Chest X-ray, PA view. Patient: 69 years old, sex F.
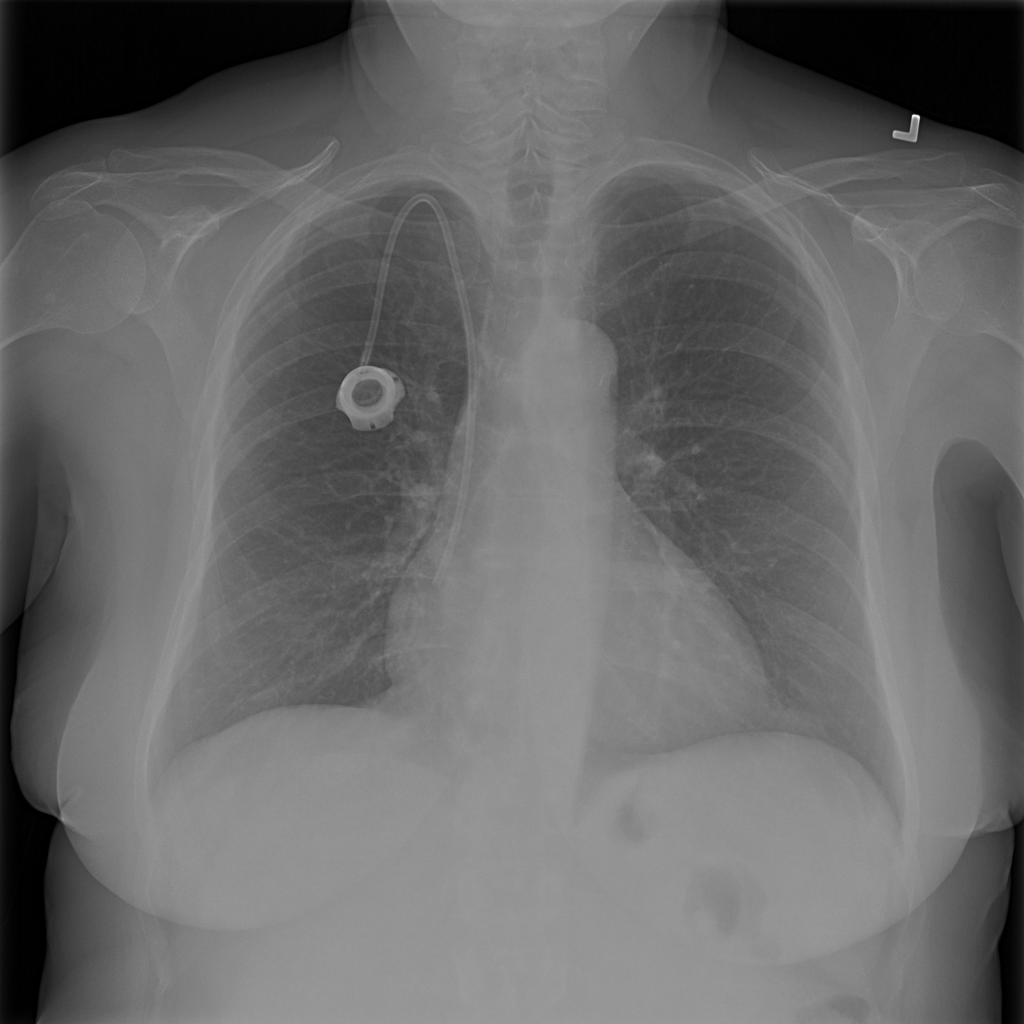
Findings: Infiltration